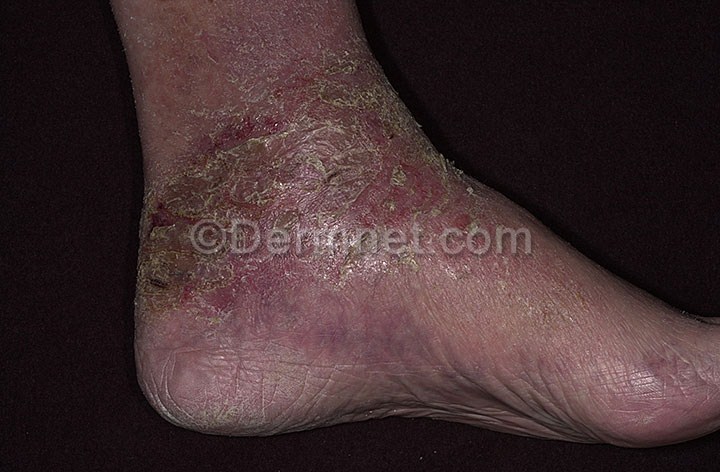
Disease: Eczema Photos